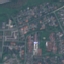
Label: Residential